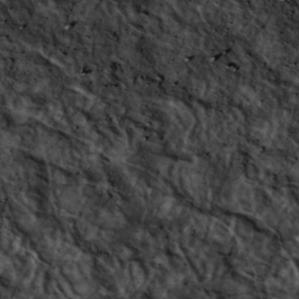
Label: non_frost